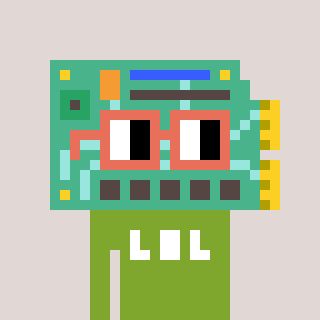
a pixel art character with square orange glasses, a chipboard-shaped head and a slimegreen-colored body on a warm background